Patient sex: M
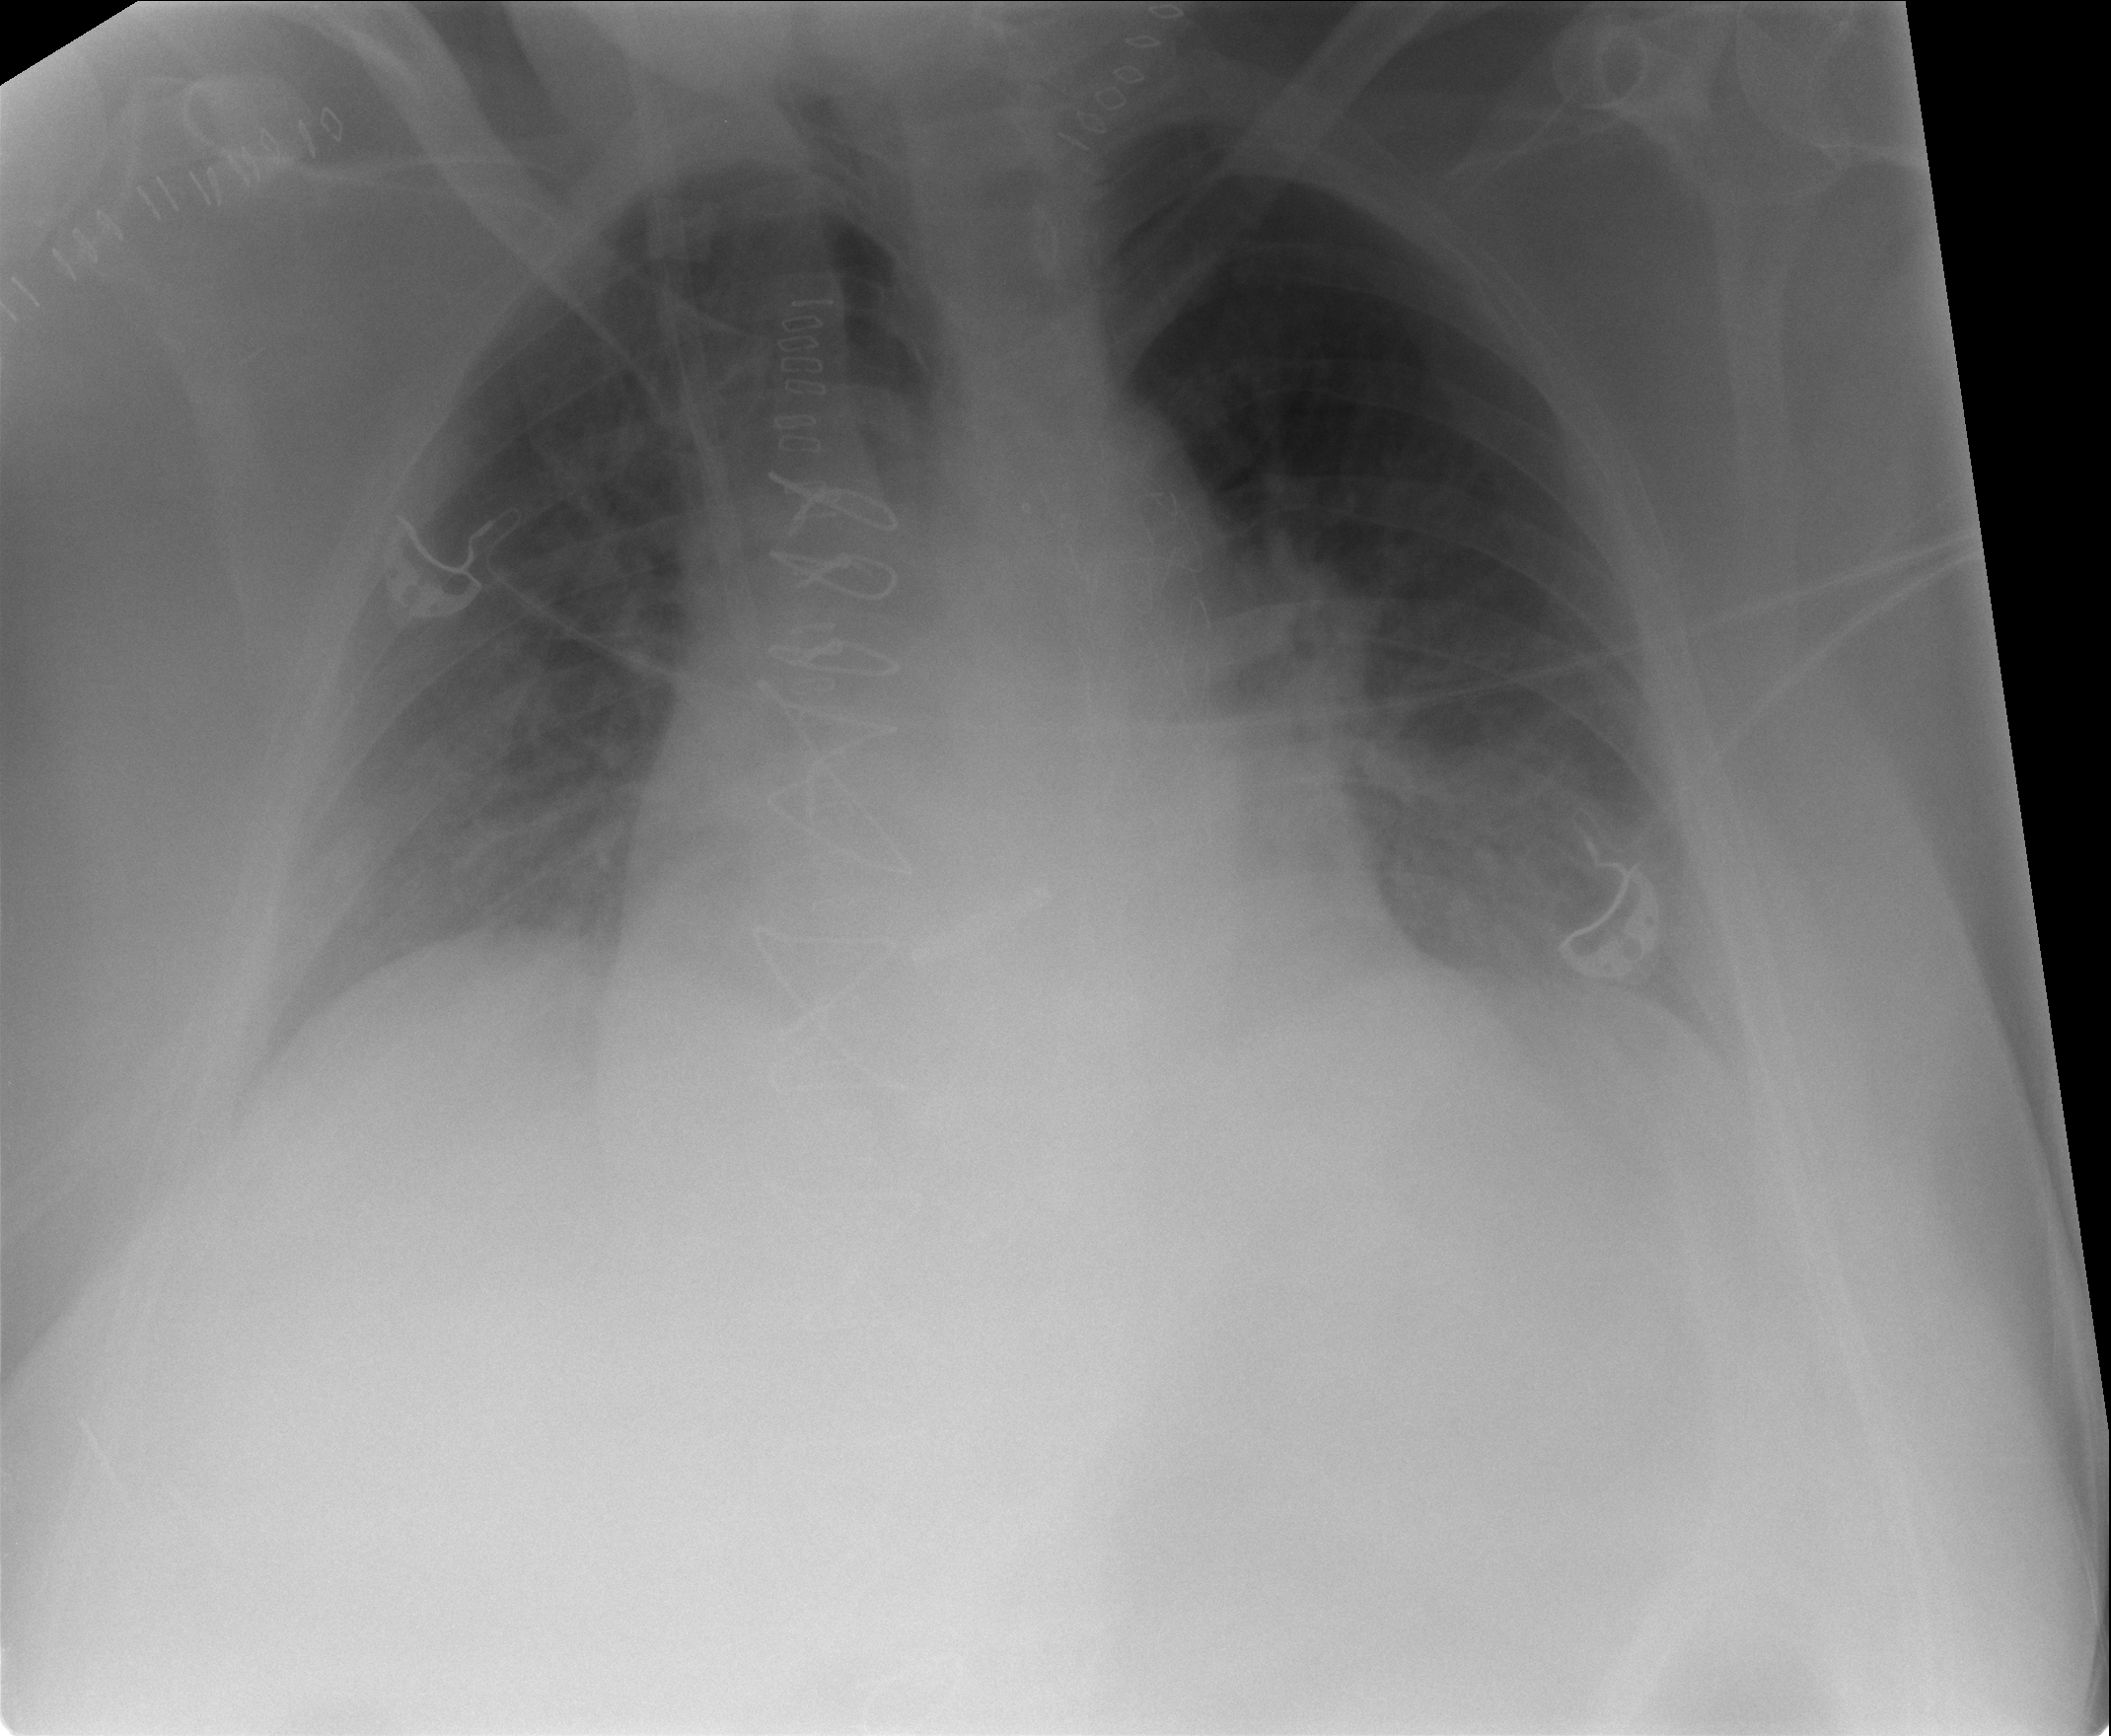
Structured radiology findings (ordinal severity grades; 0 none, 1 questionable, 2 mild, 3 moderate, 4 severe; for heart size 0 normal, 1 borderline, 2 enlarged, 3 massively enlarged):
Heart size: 1
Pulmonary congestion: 1
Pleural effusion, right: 0
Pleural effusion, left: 0
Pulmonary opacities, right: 2
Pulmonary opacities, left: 2
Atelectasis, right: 0
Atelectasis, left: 0